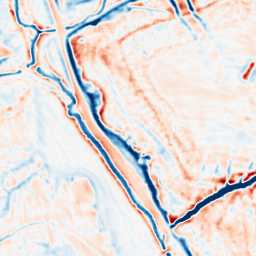
Category: multiscale
Decomposition family: dog_multiscale
Decomposition parameters: sigma_ratio: 1.4
n_scales: 4
base_sigma: 1
Upsampling method: sinc_blackman
Upsampling parameters: scale: 4
kernel_size: 8
Upsampling scale: 4